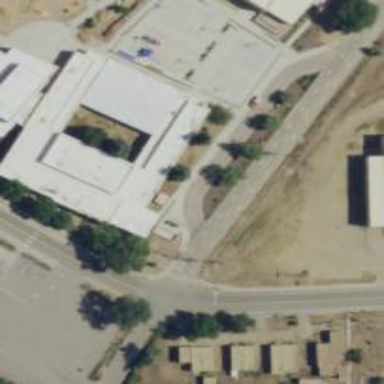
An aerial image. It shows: School building.